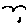
Label: bird